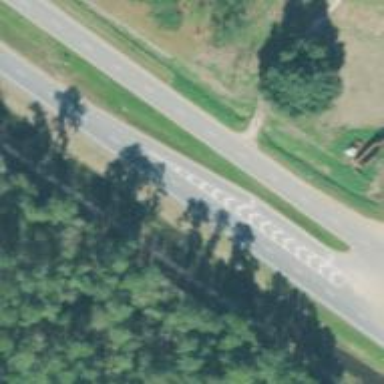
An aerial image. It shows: Trunk link road with asphalt surface.